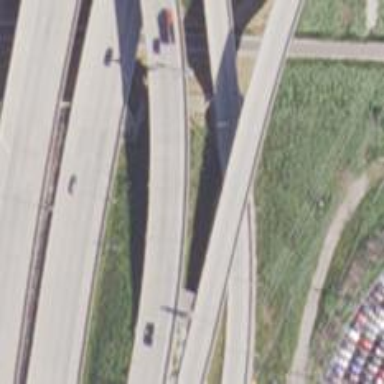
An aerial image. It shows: Bridge on motorway link.